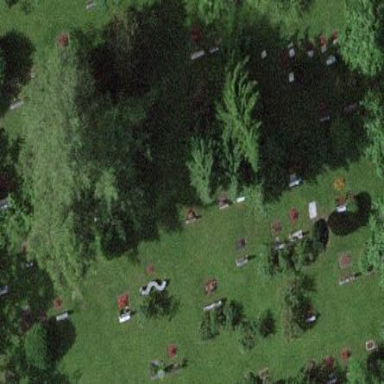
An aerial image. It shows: Sector in the cemetery.